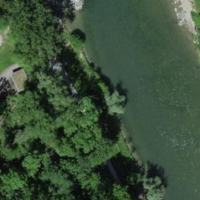
EUNIS habitat code: 41
Species observed at this site:
Prunus padus
Rubus caesius